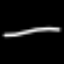
Label: line